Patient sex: F
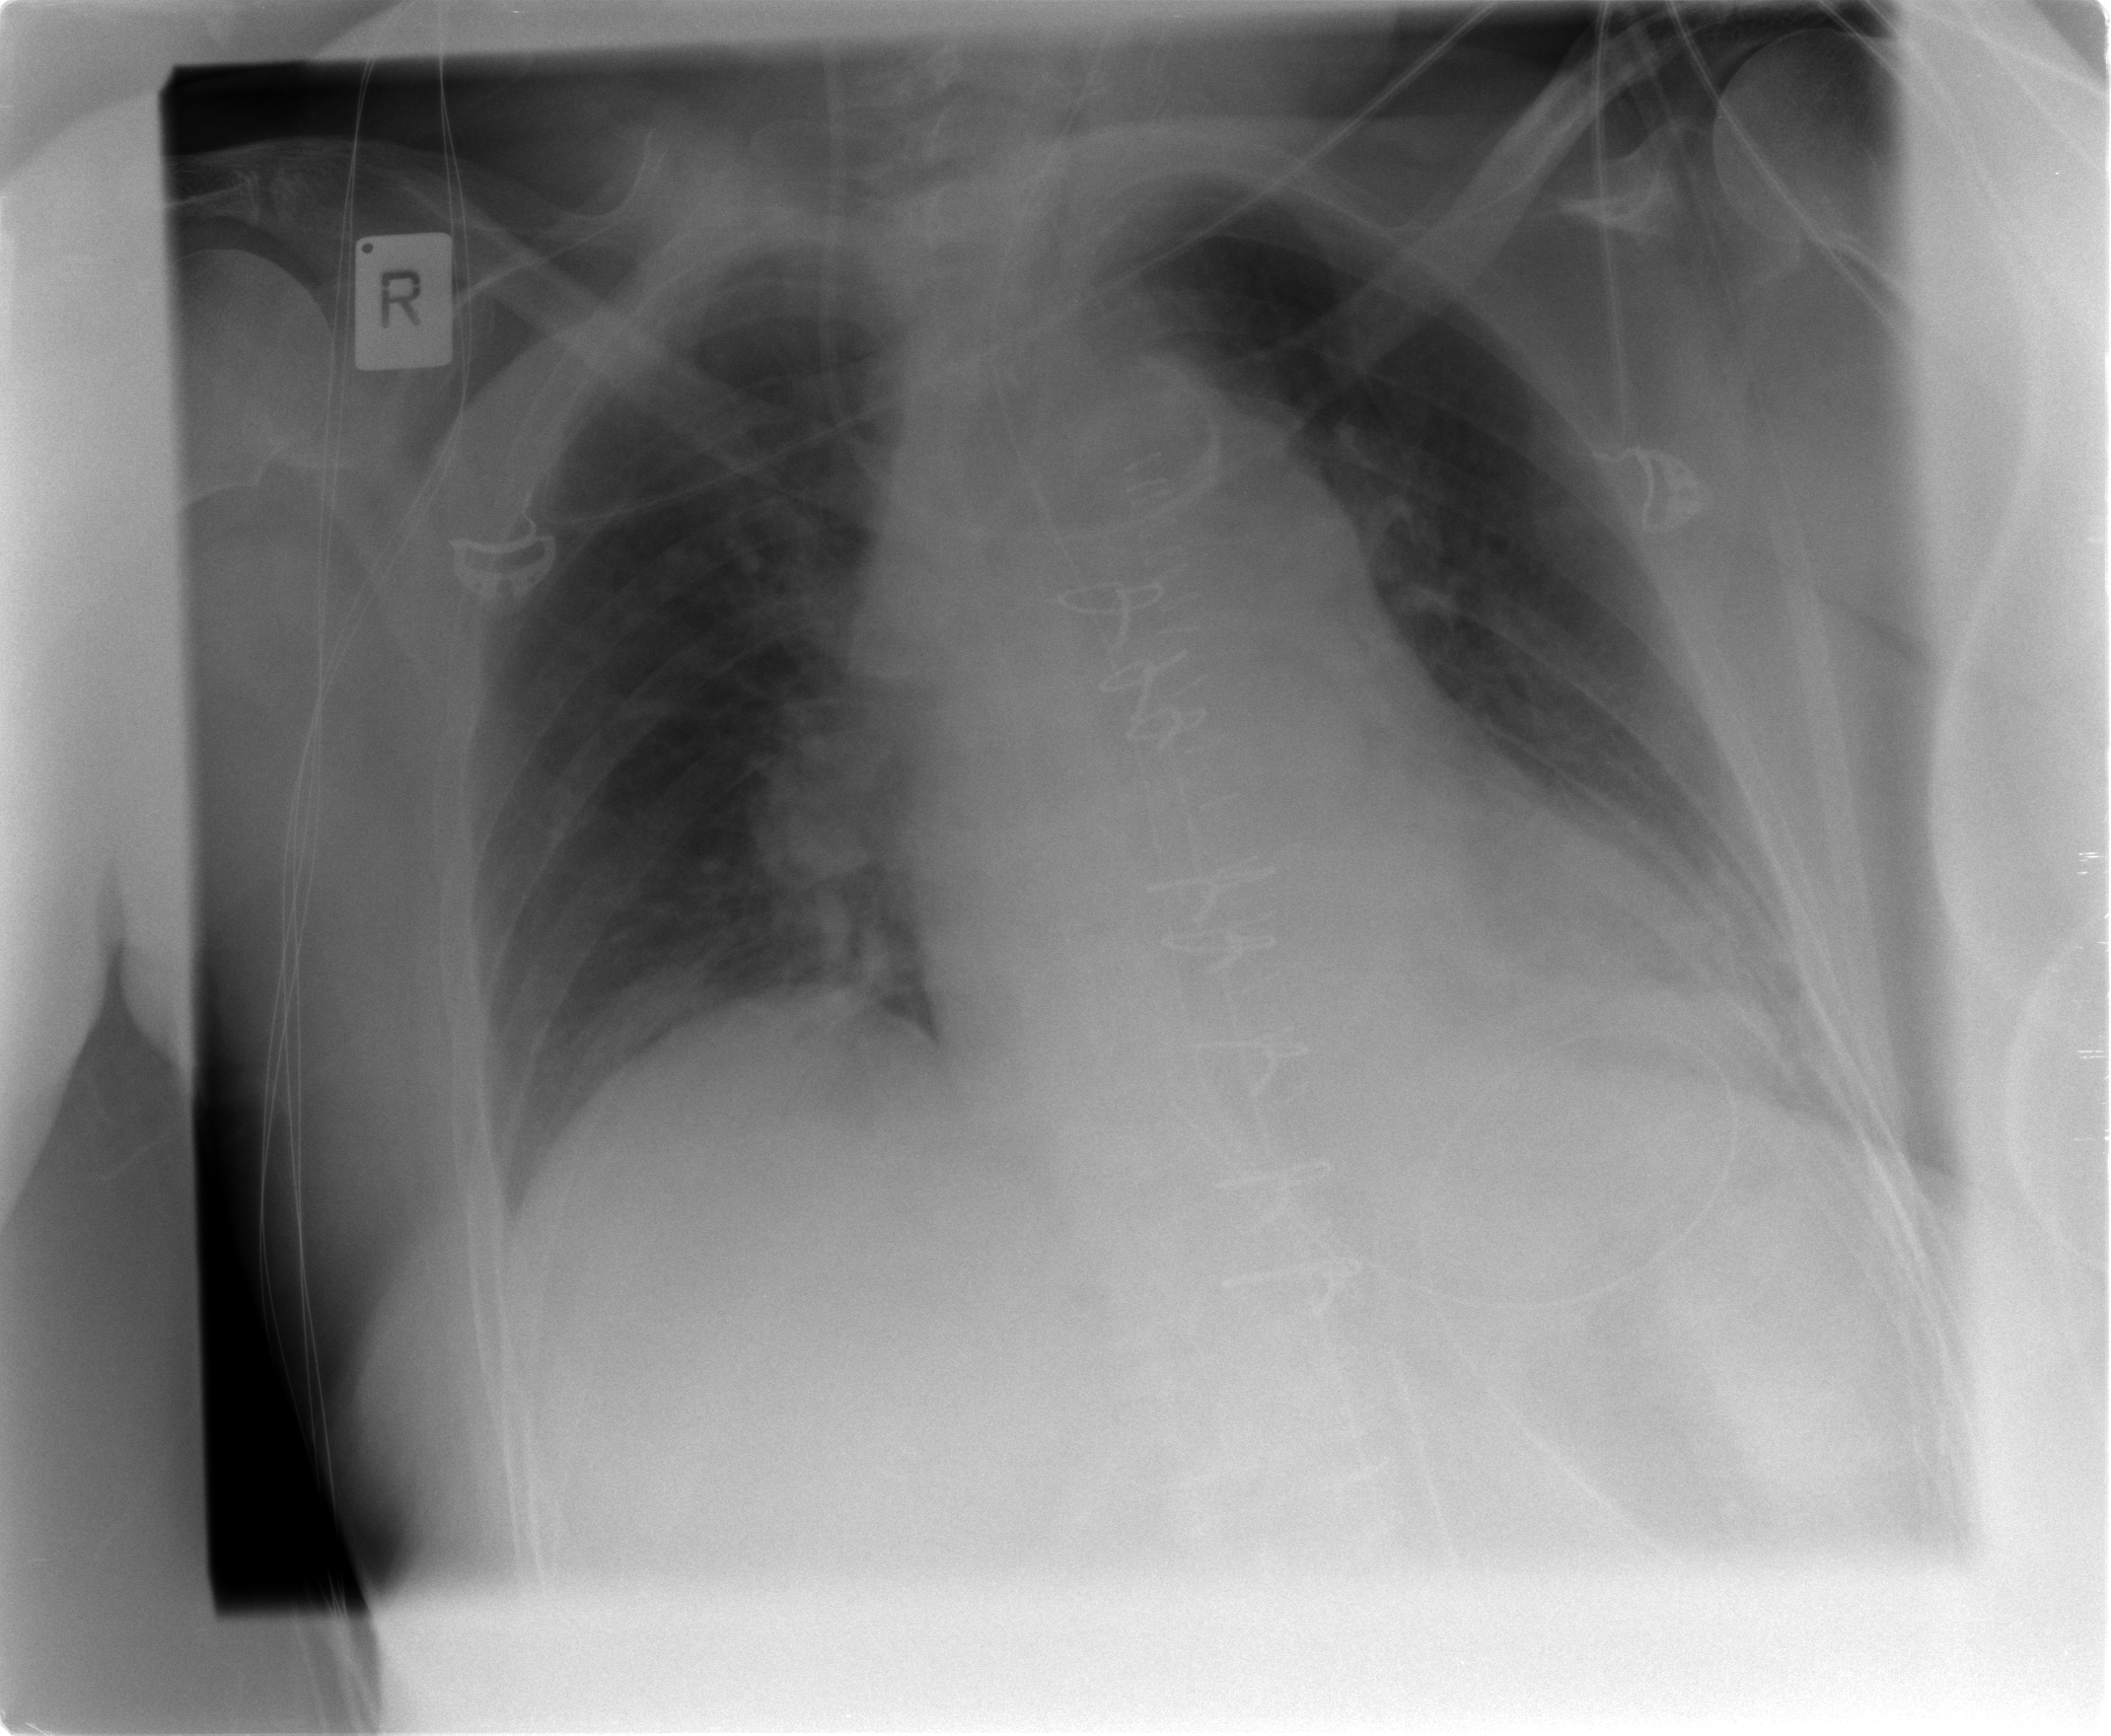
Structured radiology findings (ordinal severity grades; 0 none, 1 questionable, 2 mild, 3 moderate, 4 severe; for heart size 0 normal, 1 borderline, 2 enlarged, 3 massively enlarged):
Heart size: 0
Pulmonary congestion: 2
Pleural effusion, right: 0
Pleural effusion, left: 0
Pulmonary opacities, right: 0
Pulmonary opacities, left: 0
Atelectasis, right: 3
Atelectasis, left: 2